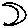
Label: moon